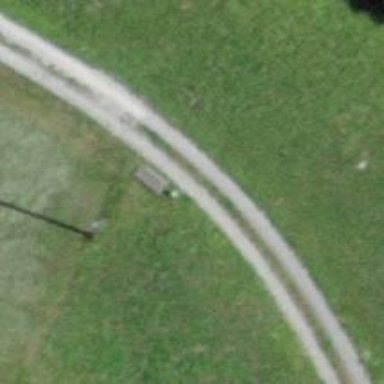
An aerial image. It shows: Bench.